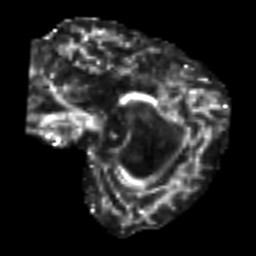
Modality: FA
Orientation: sagittal
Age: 54
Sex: female
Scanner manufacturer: siemens
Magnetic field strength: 3 T
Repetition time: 7.3 s
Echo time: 0.087 s